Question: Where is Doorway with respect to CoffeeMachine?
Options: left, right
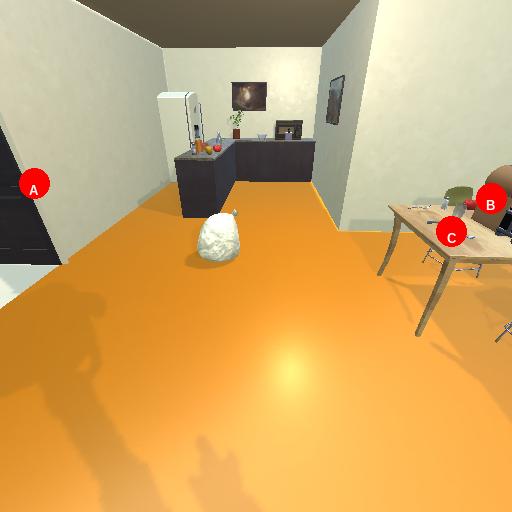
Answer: left